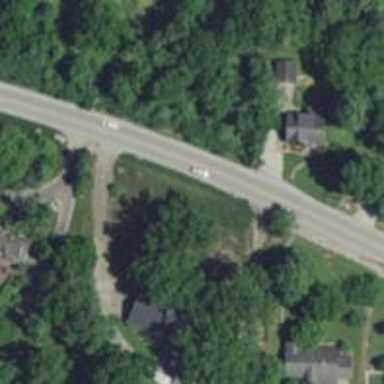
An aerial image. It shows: Secondary road.